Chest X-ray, PA view. Patient: 38 years old, sex M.
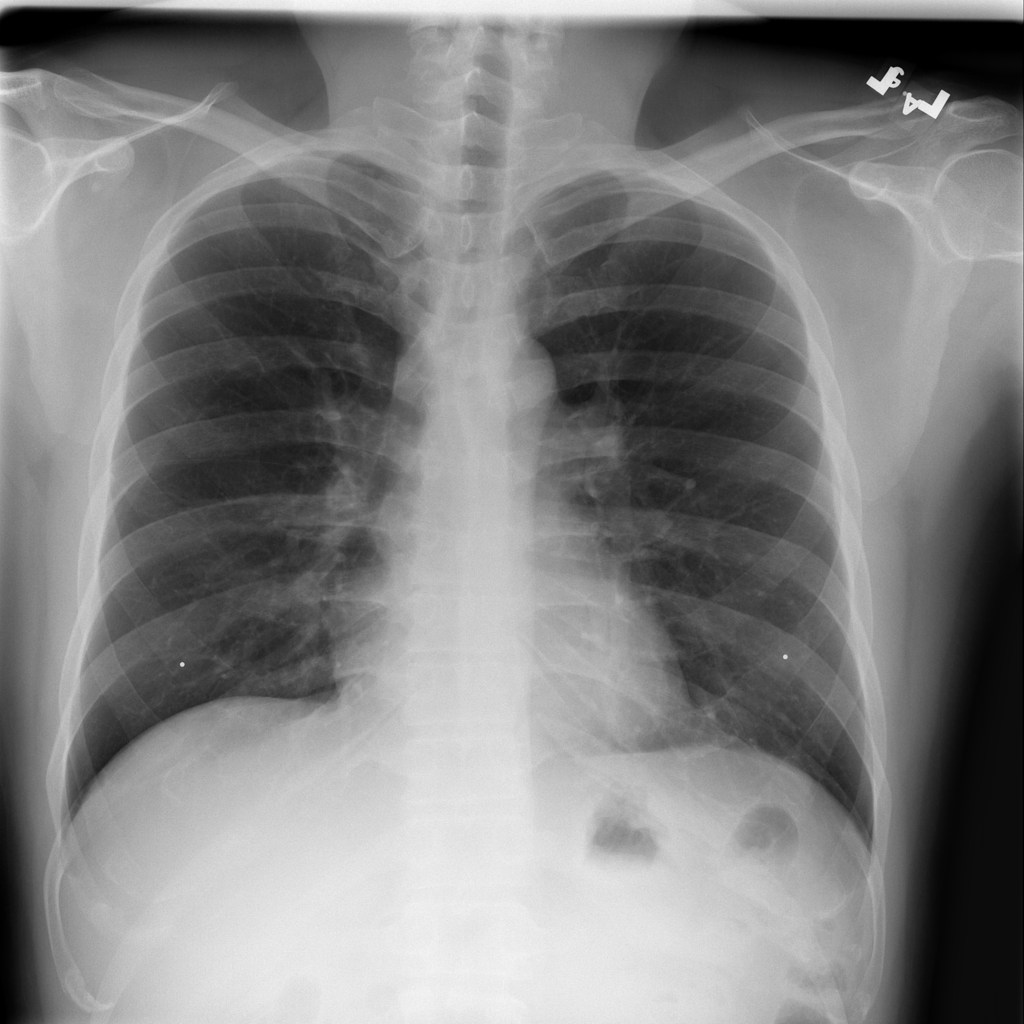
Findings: No Finding